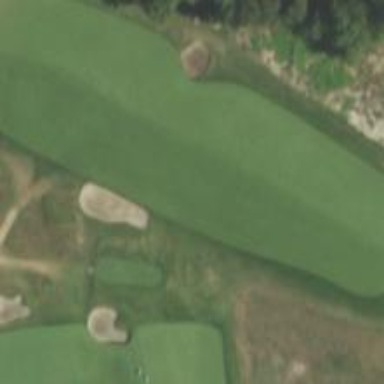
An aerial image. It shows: Golf fairway surrounded by grass.